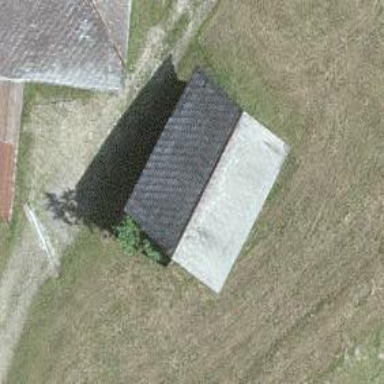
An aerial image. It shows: Rural barn.